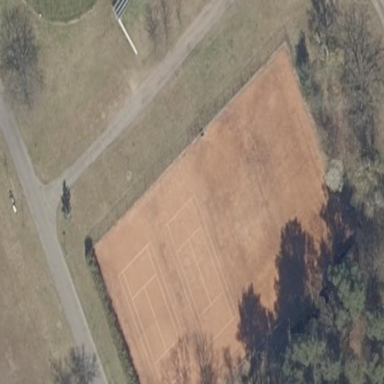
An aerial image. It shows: Clay tennis court on pitch.